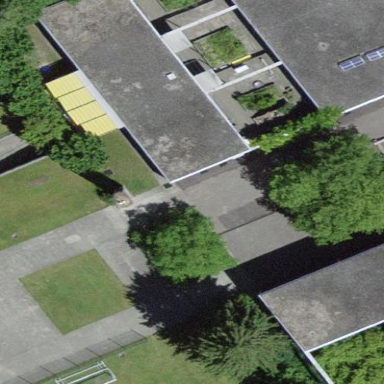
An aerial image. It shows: School building.